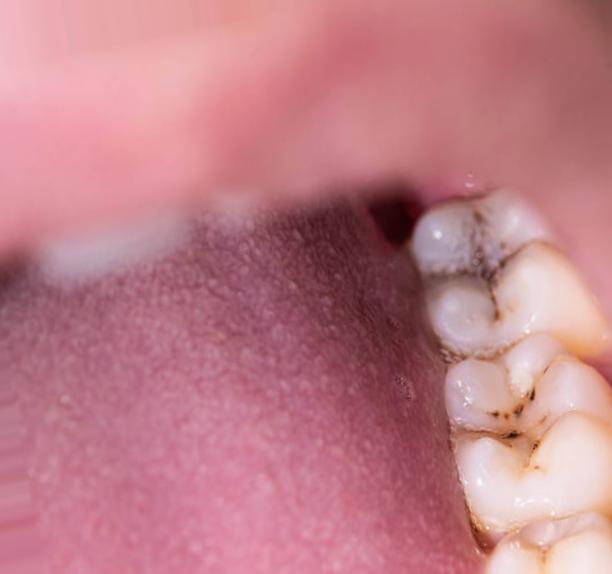
Condition: Caries